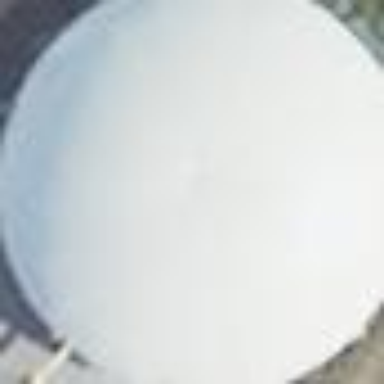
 grey roof. It is covered reservoir with power generator inside."